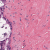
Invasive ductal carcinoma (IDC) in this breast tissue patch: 0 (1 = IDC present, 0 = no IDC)